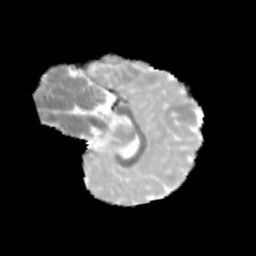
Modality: MD
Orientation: sagittal
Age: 9
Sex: female
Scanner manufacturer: siemens
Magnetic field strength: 3 T
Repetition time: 3.8 s
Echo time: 0.07 s